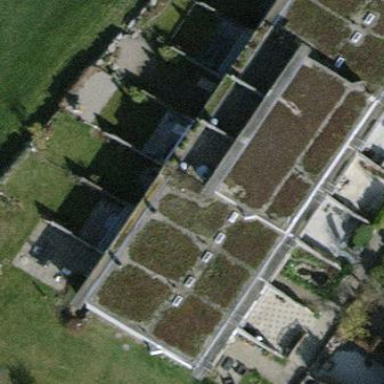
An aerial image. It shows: Terrace building.